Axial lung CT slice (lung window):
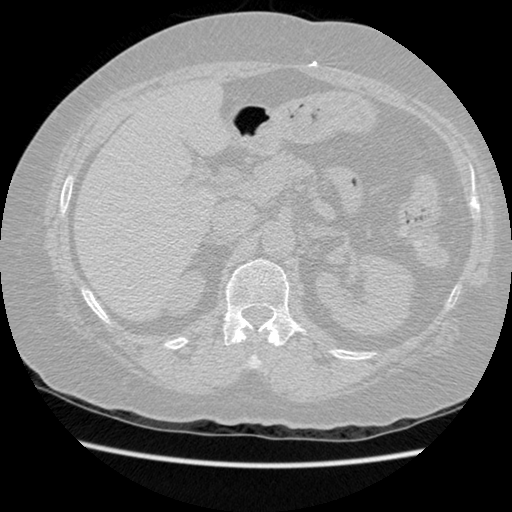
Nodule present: no